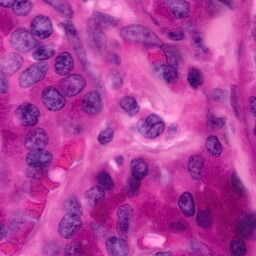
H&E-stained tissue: Pancreatic